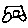
Label: car